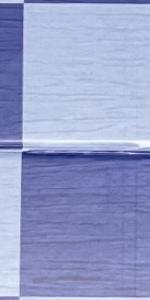
Label: Empty